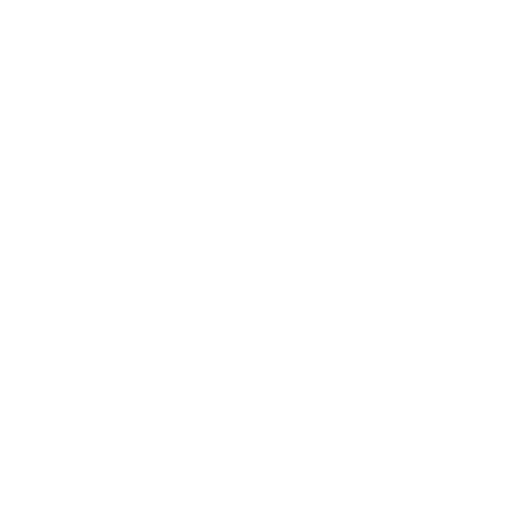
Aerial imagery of island in Alaska named Hamilton Island containing only unknown